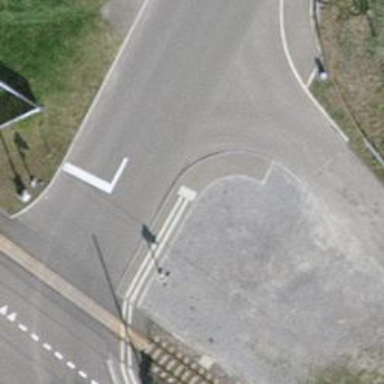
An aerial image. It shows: Sidewalk.